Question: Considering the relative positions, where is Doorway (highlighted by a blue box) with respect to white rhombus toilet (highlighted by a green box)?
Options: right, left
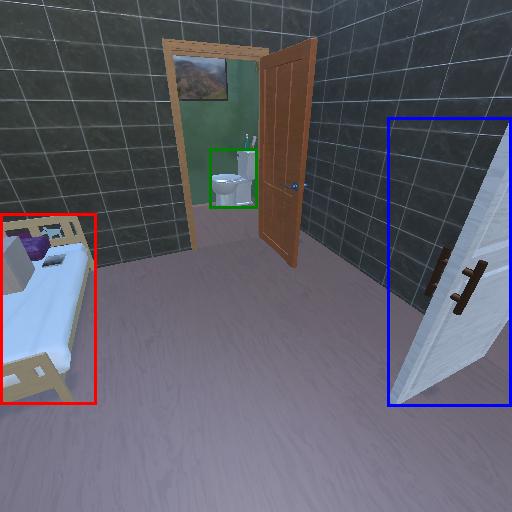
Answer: right